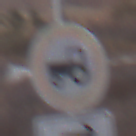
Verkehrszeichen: VerbotKraftfahrzeugeZuegeNichtSchneller25
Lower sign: RichtungsangabeDurchPfeile5
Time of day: SunriseSunset
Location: Outdoor (Suburban)
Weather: PartlyCloudy
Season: NotSpecified
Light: Natural